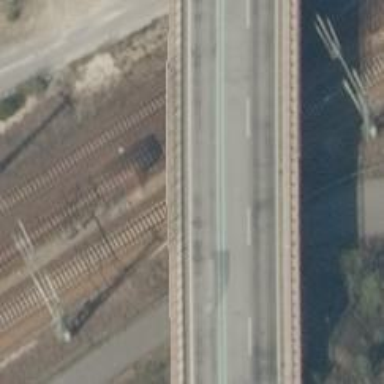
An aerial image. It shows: Railway switch.